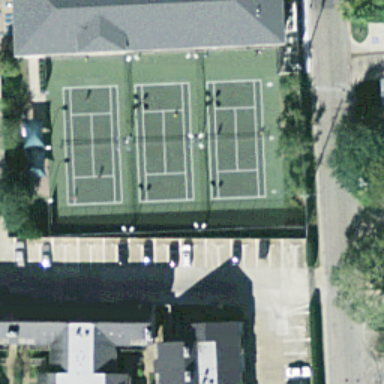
There are three tennis courts surrounded by some trees and some cars parked beside .